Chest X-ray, PA view. Patient: 49 years old, sex M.
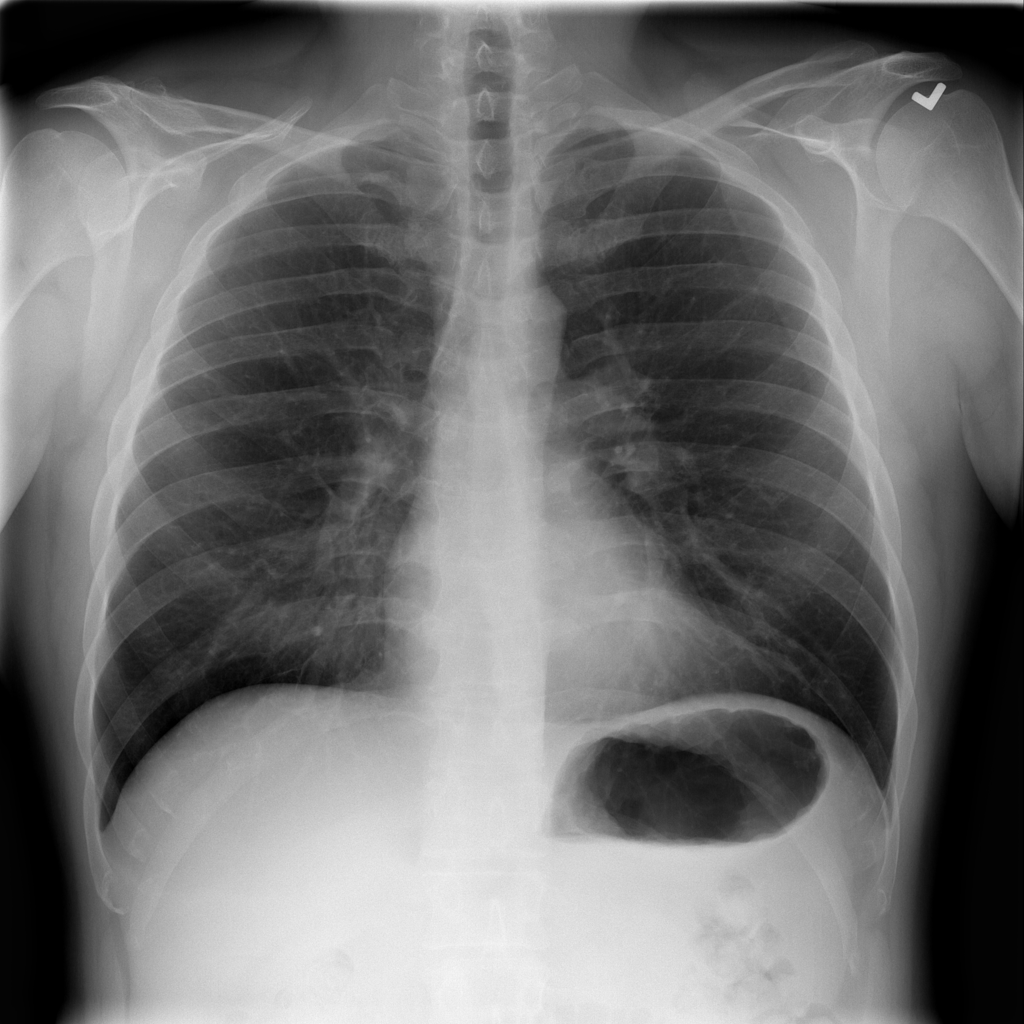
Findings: No Finding